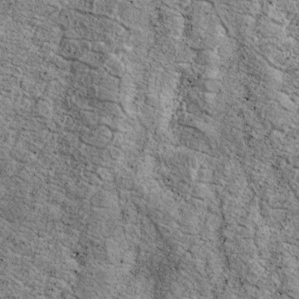
Label: non_frost